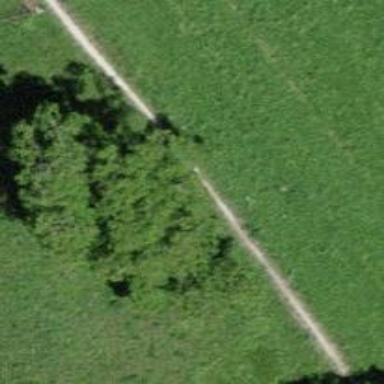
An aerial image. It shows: Deciduous tree with broadleaved leaves.